Question: I want to show some data from 2 table to 1 table. and 1 table's column will be sum as student id.
finally all data will show as student id
please see this image for clear my question. PLS help.

'''
<?php
$host="localhost"; // Host name
$username="root"; // Mysql username
$password=""; // Mysql password
$db_name="workshop_all"; // Database name
// Connect to server and select database.
mysql_connect("$host", "$username", "$password")or die("cannot connect");
mysql_select_db("$db_name")or die("cannot select DB");
?>
<?php
$sqlnew="SELECT std_id, sum(pay) AS pay FROM payment GROUP BY std_id";
$resultnew=mysql_query($sqlnew);
?>
<table width="400" border="0" cellspacing="1" cellpadding="0">
<tr>
<td>
<table width="400" border="1" cellspacing="0" cellpadding="3">
<tr>
<td colspan="6"><div align="center"><strong>List data from mysql </strong> </div></td>
</tr>
<tr>
<td align="center"><strong>std id</strong></td>
<td align="center"><strong>Email</strong></td>
<td align="center"><strong>pay</strong></td>
<tr>
<?php
while($rows=mysql_fetch_array($resultnew)) {
?>
<td><?php echo $rows['std_id']; ?></td>
<td><?php echo $rows['email']; ?></td>
<td><?php echo $rows['pay']; ?></td>
</tr>
<?php
}
?>
</table>
</td>
</tr>
</table>
<?php
mysql_close();
?>
'''
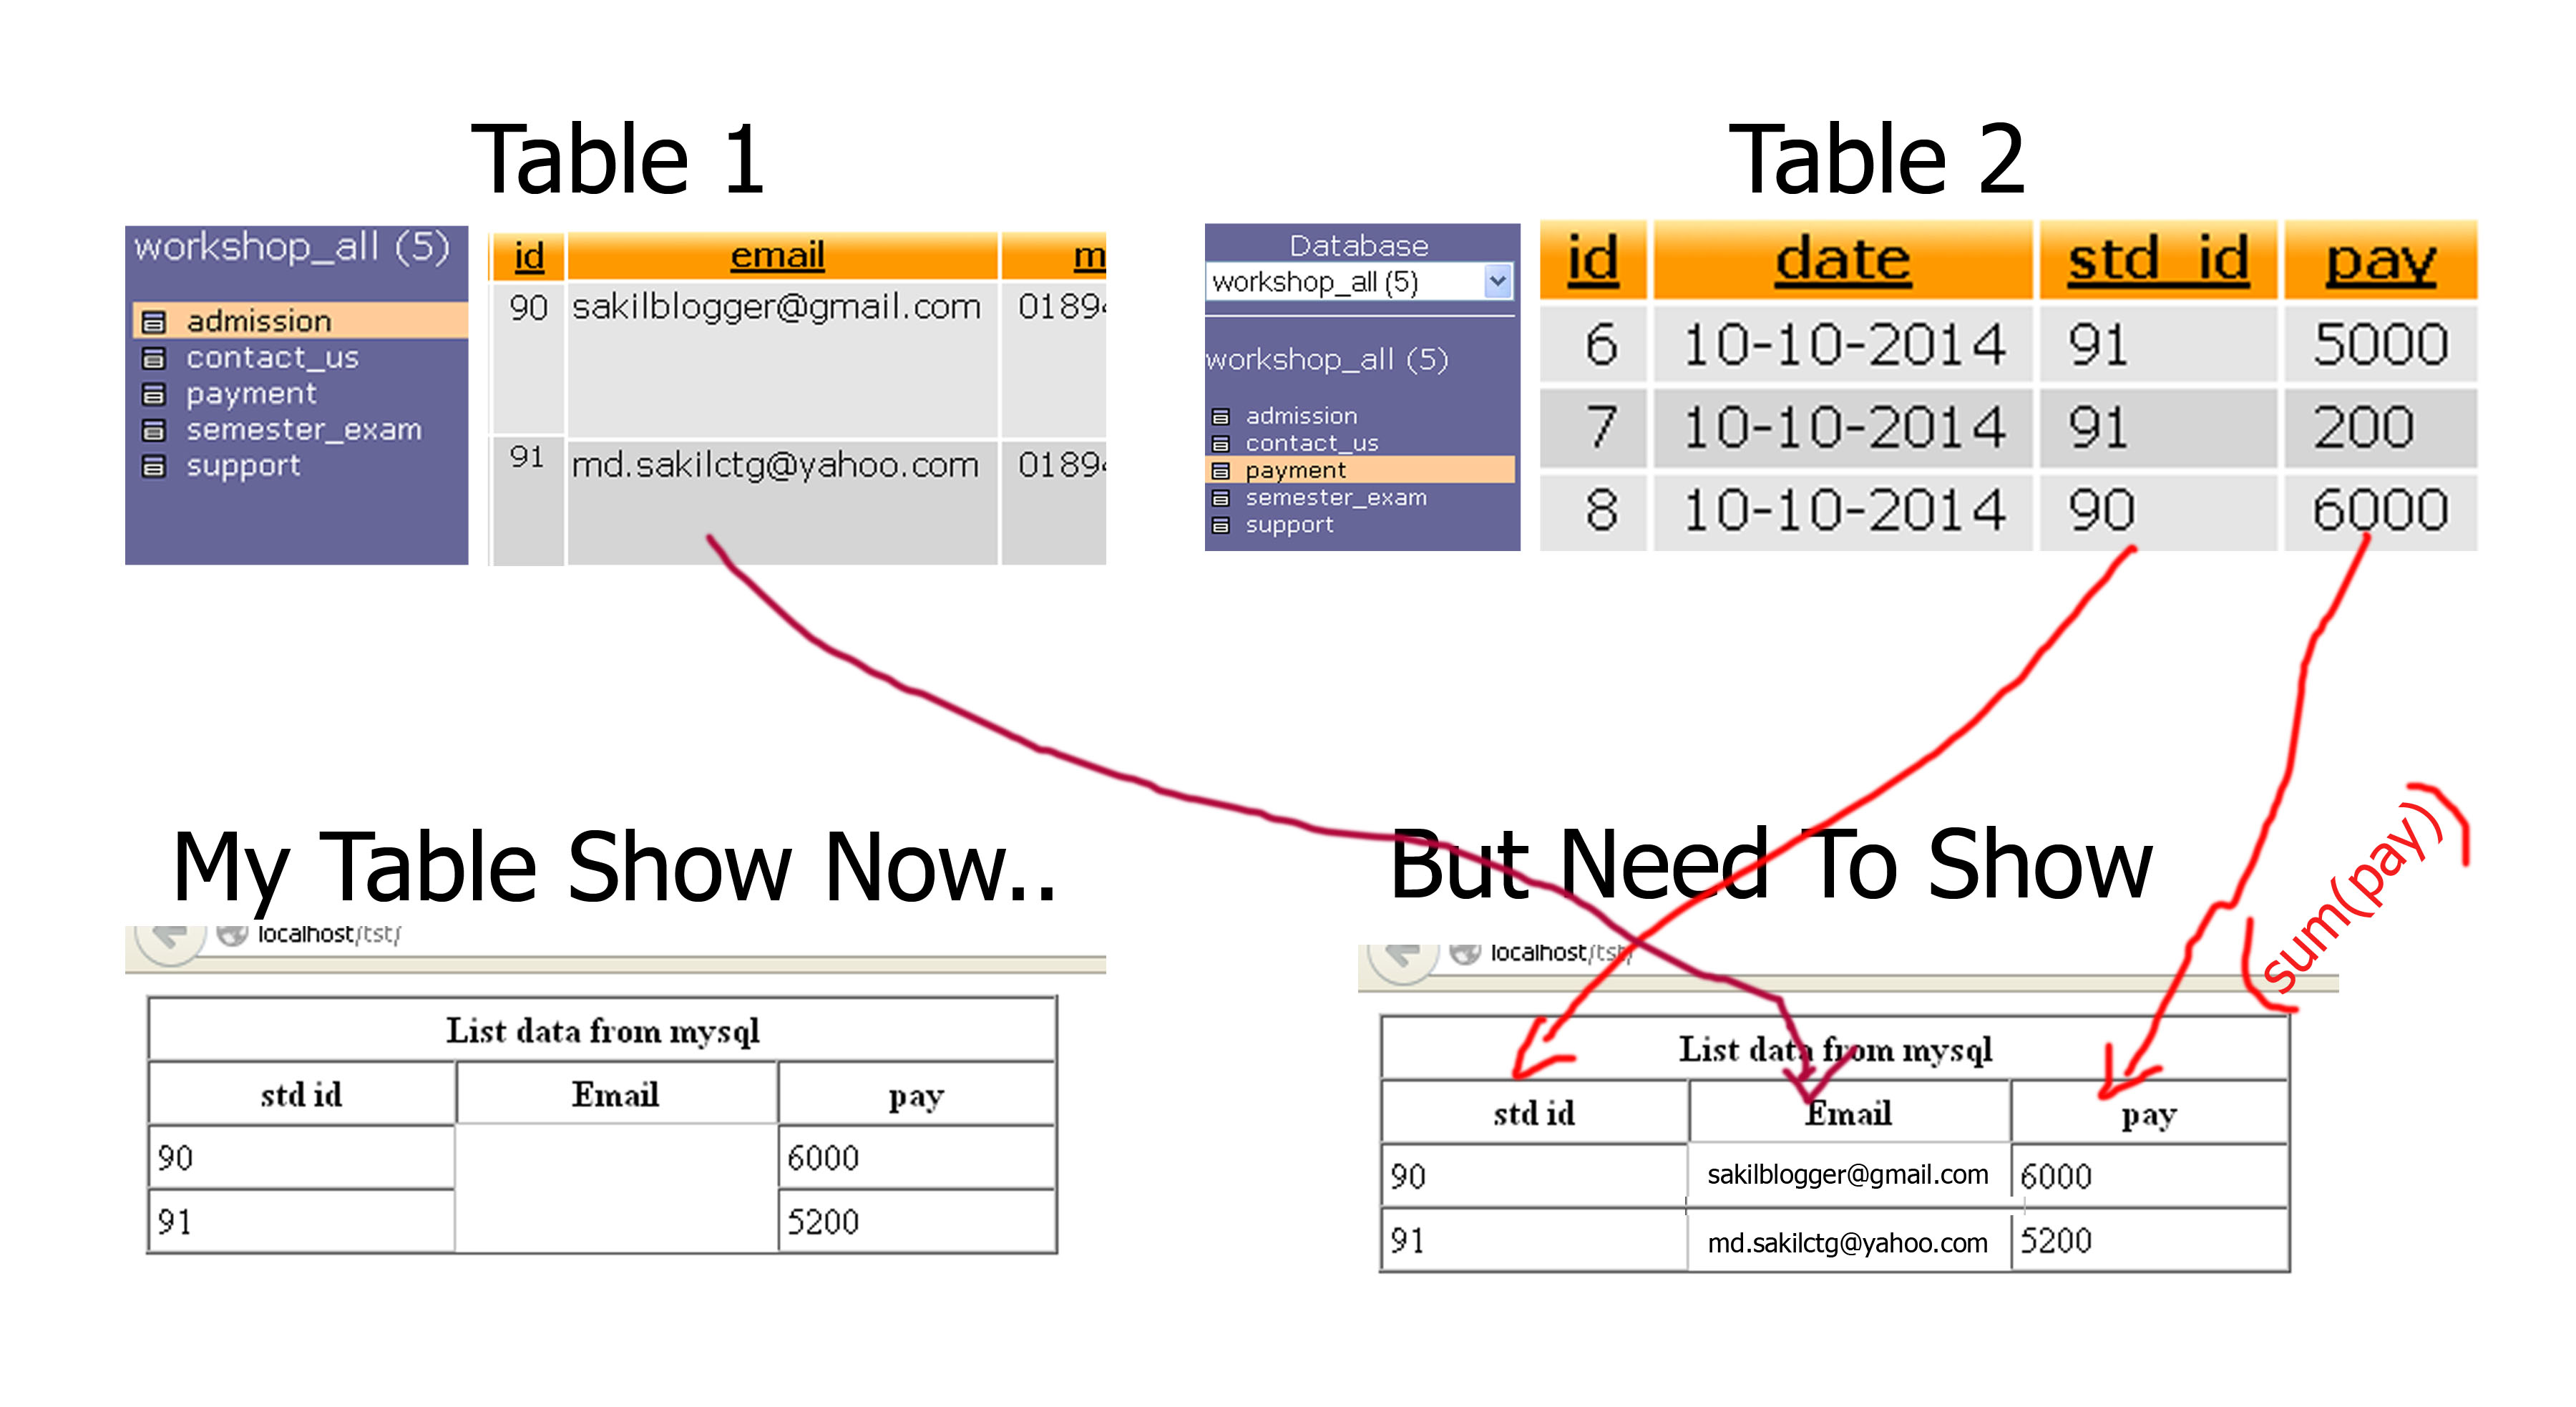
Answer: Used the join in query like bellow
'''
//change TABLE1 TO your table name
$sqlnew="SELECT p.std_id, sum(p.pay) AS pay,t1.email FROM payment p LEFT JOIN TABLE1 as t1 ON(t1.id=p.std_id) GROUP BY p.std_id";
$resultnew=mysql_query($sqlnew);
'''
- INNER JOIN: Returns all rows when there is at least one match in BOTH
tables- LEFT JOIN: Return all rows from the left table, and the matched rows
from the right table- RIGHT JOIN: Return all rows from the right table, and the matched
rows from the left table- FULL JOIN: Return all rows when there is a match in ONE of the tables
<URL>
<URL>